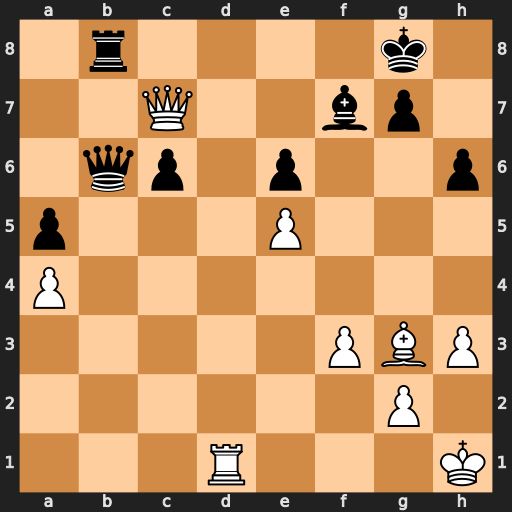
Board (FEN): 1r4k1/2Q2bp1/1qp1p2p/p3P3/P7/5PBP/6P1/3R3K
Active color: w
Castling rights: -
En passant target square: -
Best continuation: Rd8+ Kh7 Qxb8 Qxb8 Rxb8